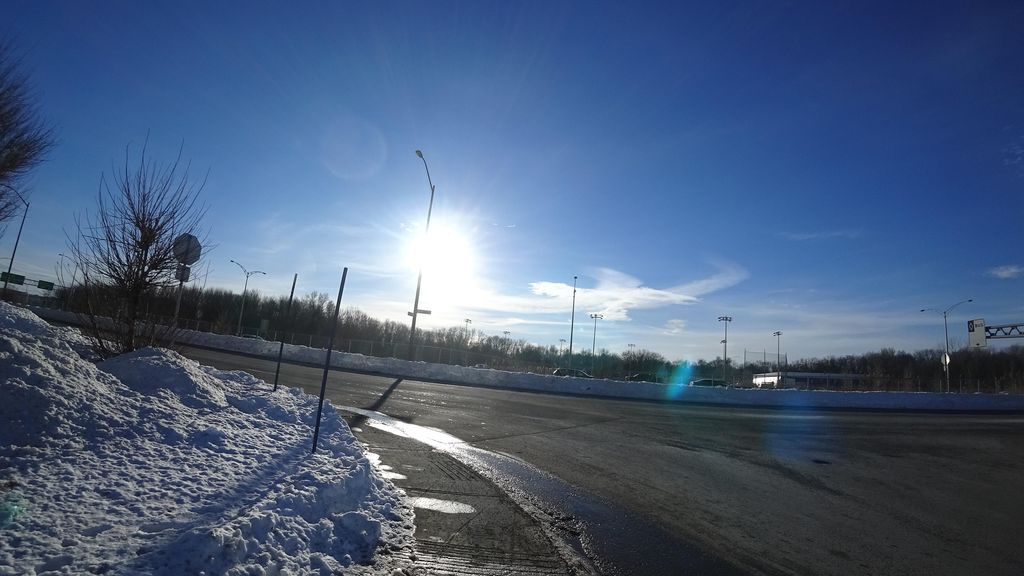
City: quebec_city